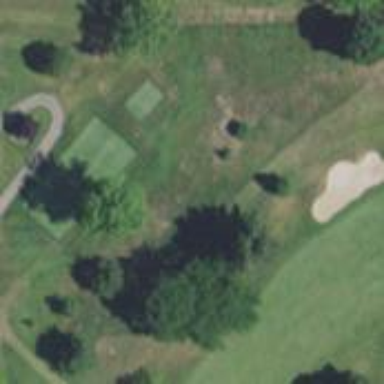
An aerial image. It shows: Rough grass area on golf course.